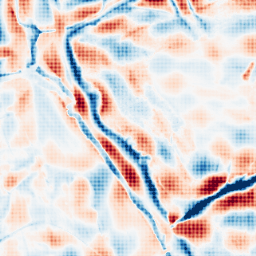
Category: wavelet
Decomposition family: wavelet_dwt
Decomposition parameters: wavelet: db8
level: 5
Upsampling method: sinc_hamming
Upsampling parameters: scale: 4
kernel_size: 4
Upsampling scale: 4